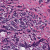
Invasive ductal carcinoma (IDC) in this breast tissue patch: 1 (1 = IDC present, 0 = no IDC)